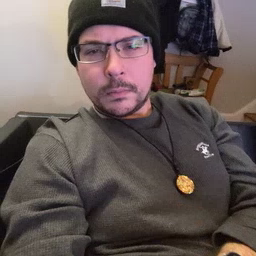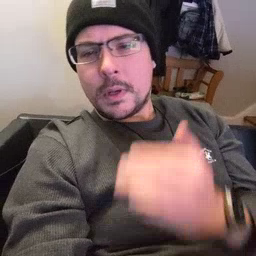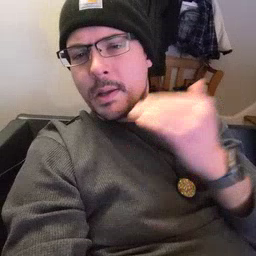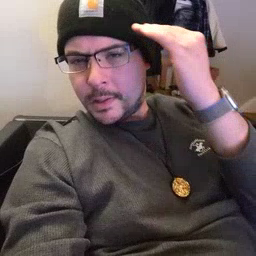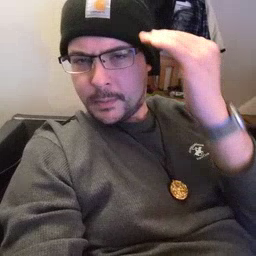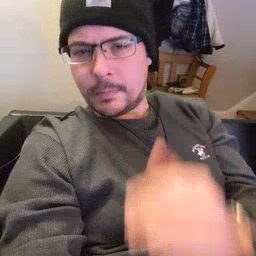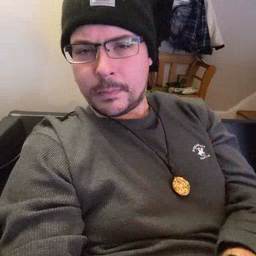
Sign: head